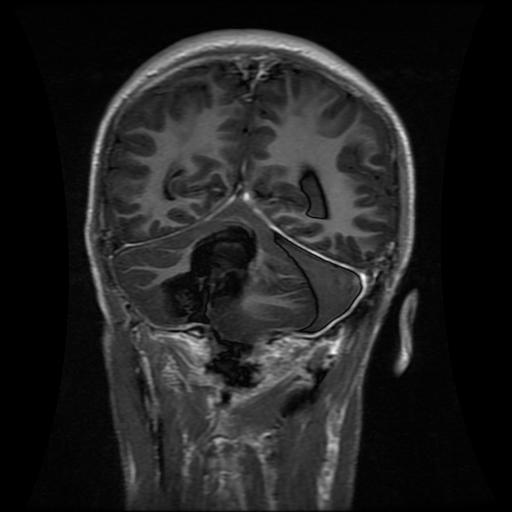
Label: glioma